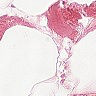
Metastatic tissue present: no